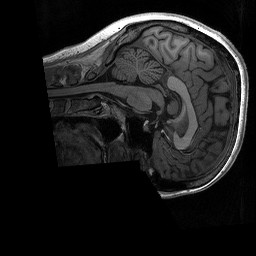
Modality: T1w
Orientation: sagittal
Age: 33
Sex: female
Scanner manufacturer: siemens
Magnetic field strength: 3 T
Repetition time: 2.3 s
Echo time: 0.00298 s